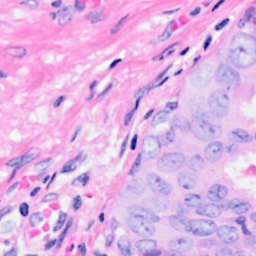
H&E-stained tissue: Breast